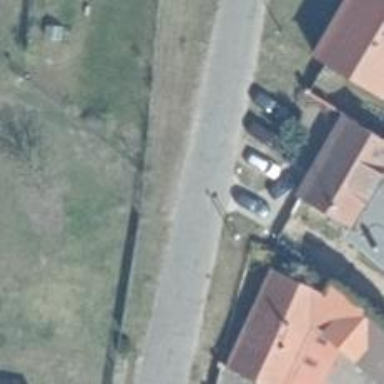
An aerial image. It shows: Smooth asphalt road in residential area.